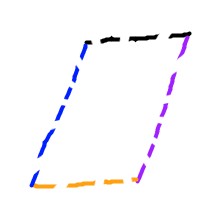
Shape: parallelogram